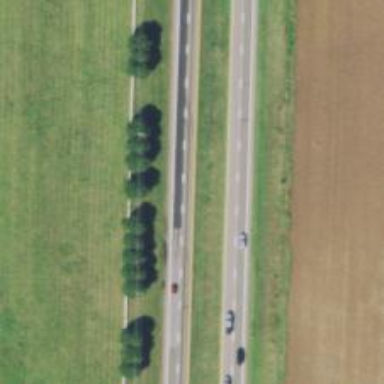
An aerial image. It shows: Trunk highway.